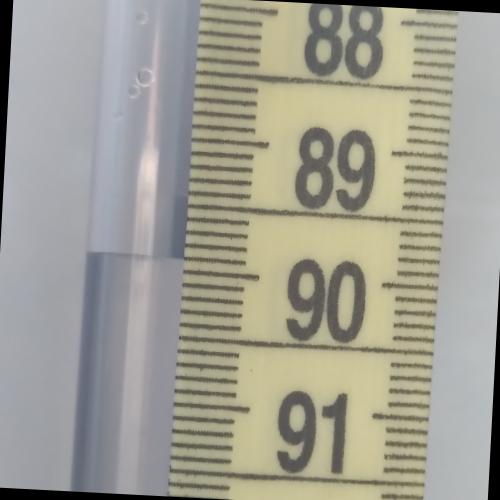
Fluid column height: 89.9 cm